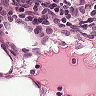
Metastatic tissue present: no